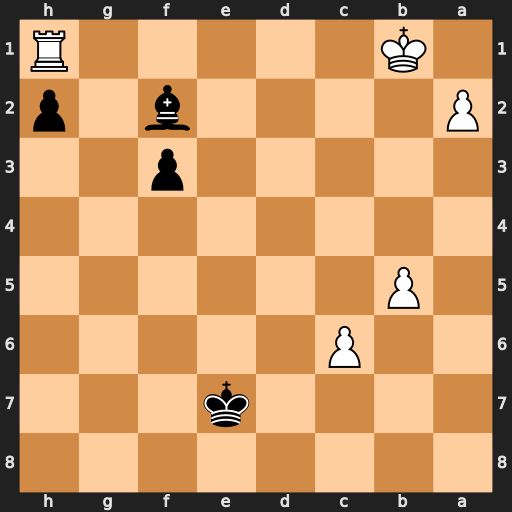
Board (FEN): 8/4k3/2P5/1P6/8/5p2/P4b1p/1K5R
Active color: b
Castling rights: -
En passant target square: -
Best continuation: Bg1 c7 Kd7 Kc2 f2